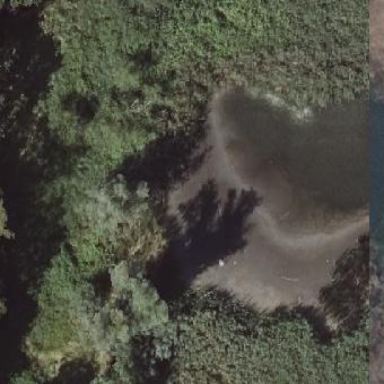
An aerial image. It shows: Marsh wetland.